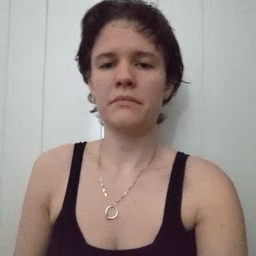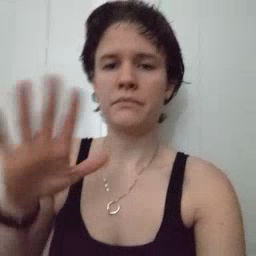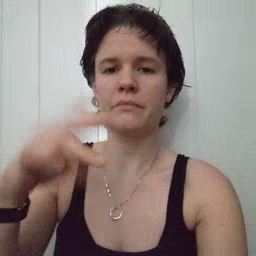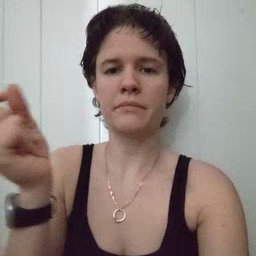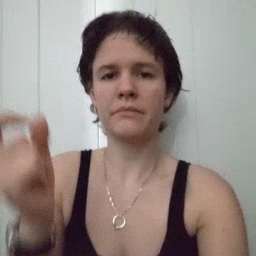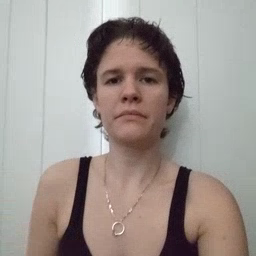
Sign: dog